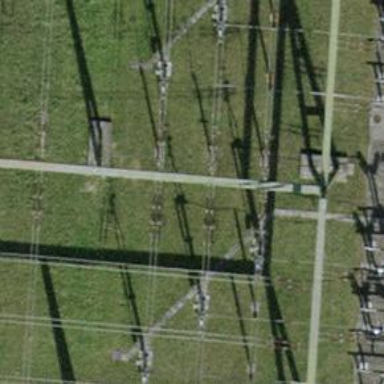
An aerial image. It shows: Insulator used in power systems.